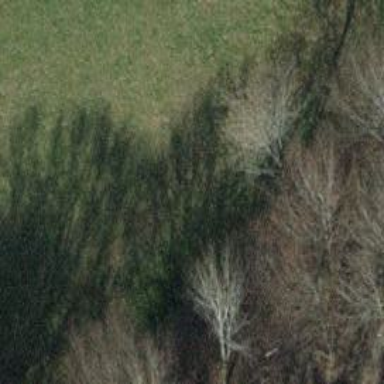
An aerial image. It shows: Single tag "natural: tree."